Field crop: maize
Growth stage: 1
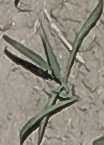
Species: sorghum